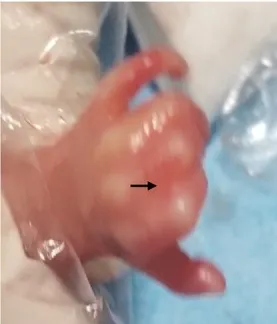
Facial features and limb malformations of the fetus in case 1. Limb defects.
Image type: medical_photograph (other_medical_photograph)